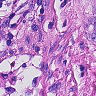
Metastatic tissue present: yes